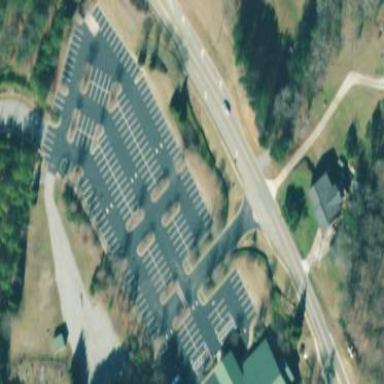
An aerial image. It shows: Parking area with surface.